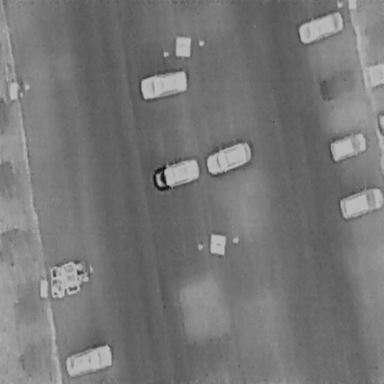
There are eight Cars in the infrared image.